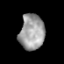
Tissue: prostate
Cell type: T cells
Senescence score: 0.3255
Nuclear area (px): 864
Mean DAPI intensity: 158.53